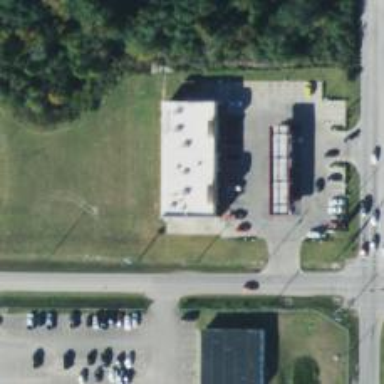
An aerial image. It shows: Convenience shop.